The image folds the raw vibration samples of a bearing signal into a 2-D grayscale square (signal-to-image encoding). Based on the visible evidence, which condition applies: normal, inner_race, outer_race, ball?
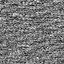
Answer: normal